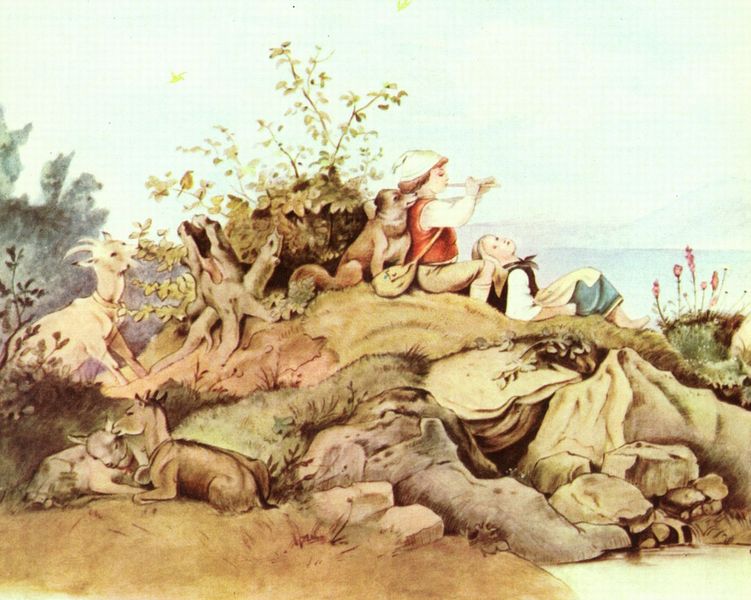
Titel: Frühlingslust
Künstler: Adrian Ludwig Richter
Institution: Privatsammlung
Schlagwörter: baum, berg, blau, blätter, felsen, gemälde, himmel, meer, wasser, aquarell, fluss, gelb, landschaft, menschen, mädchen, see, teich, blume, blumen, braun, grau, hintergrund, holz, hut, szene, gras, hund, hunde, rot, tier, tiere, wiese, haube, schleife, blond, mütze, bluse, mensch, stein, steine, bild, ast, bach, baumstamm, erde, gräser, horizont, hügel, natur, stamm, strauch, zweige, busch, büsche, boden, sitzend, kind, paar, blatt, musik, pflanzen, rosa, wald, zart, anhöhe, genre, kinder, kindheit, schürze, strand, liegen, berge, fels, farbe, violett, herde, spalten, idylle, pause, rast, spielen, pfeife, junge, weste, strümpfe, lamm, knabe, wurzel, alpen, zoo, tasche, tracht, flöte, wurzeln, hirsch, wams, zipfelmütze, hörner, treu, anlehnen, bock, hirte, hirten, schäfer, ziegenbock, ziege, flöten, flötenspiel, heidi, baumstumpf, hirtenjunge, glocken, bube, treue, kalb, ziegen, zuhören, ziegenhirte, junges, erdhügel, friedlich, hnd, gems, dschungel, peter, bundhose, lauschen, jungel, vertraut, menagerie, geiß, zigen, ablecken, halsglocken, wassee, flumen, ne, flöt, zieglein